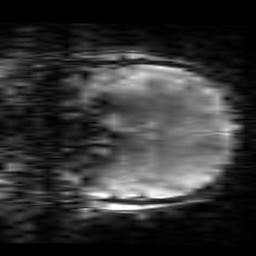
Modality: T2starw
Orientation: coronal
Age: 21
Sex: female
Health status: healthy
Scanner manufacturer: siemens
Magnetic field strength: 3 T
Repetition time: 0.7 s
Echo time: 0.02 s